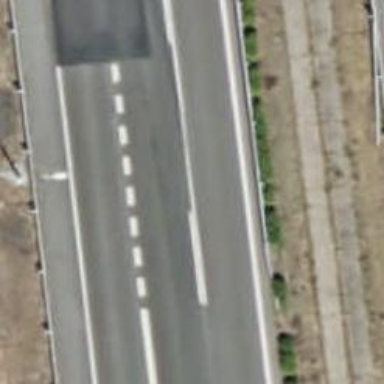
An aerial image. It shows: Motorway.